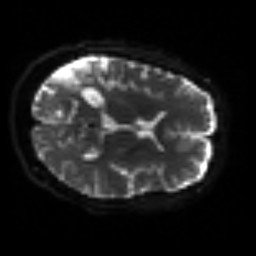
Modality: sbref
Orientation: axial
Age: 39
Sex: female
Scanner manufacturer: siemens
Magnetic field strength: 3 T
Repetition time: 3.2 s
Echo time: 0.081 s